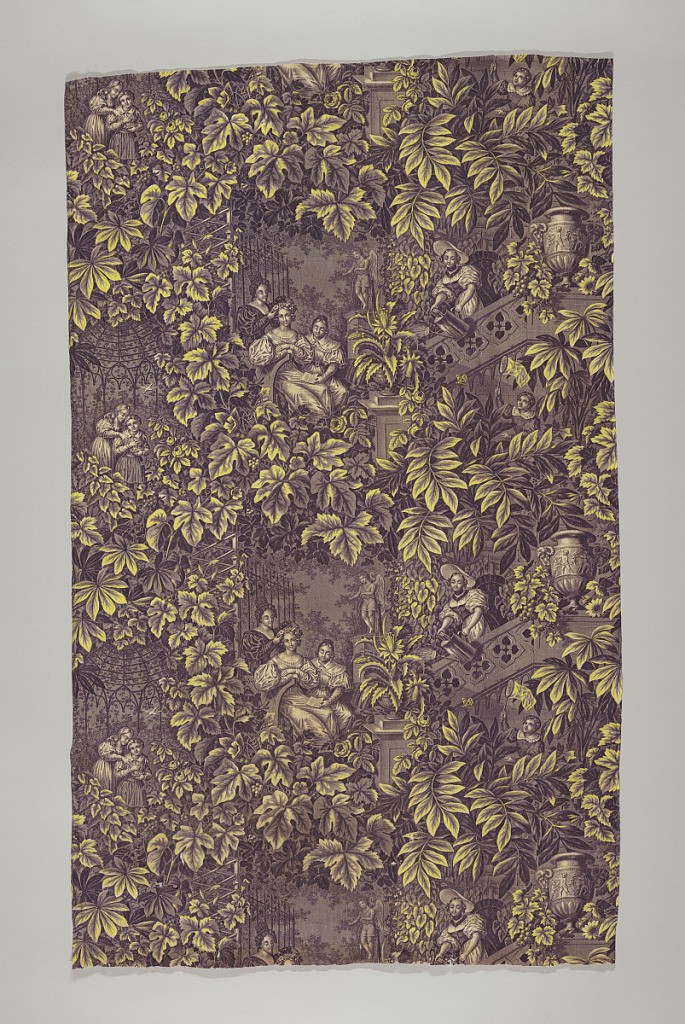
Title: Textile
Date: ca. 1840
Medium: cotton Technique: printed by engraved roller on plain weave
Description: Isolated scenes within a floral grid; boy with a butterfly net. woman with watering can on a staircase, women at ease in a garden setting and children with a nest of baby birds. In purple and yellow.